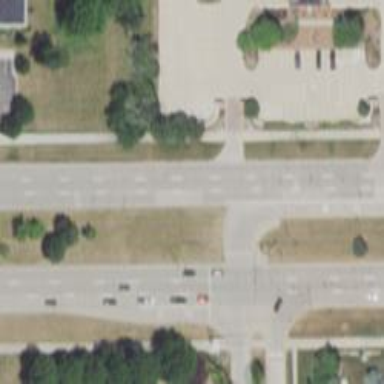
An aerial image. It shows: Primary link highway with separate sidewalk.